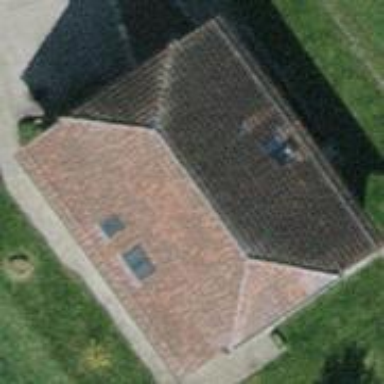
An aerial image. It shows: Building with tile roof.